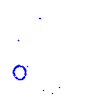
Particle: proton